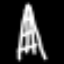
Label: The Eiffel Tower